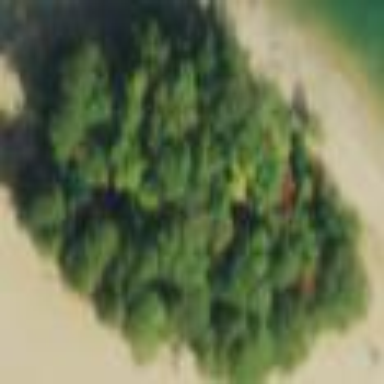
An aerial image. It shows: Islet surrounded by woodland.